Field crop: maize
Growth stage: 2
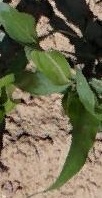
Species: maize